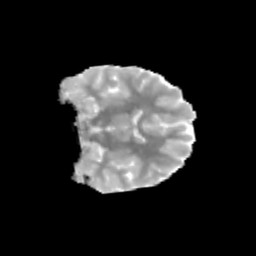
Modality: MD
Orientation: coronal
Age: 11
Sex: female
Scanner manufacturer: siemens
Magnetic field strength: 3 T
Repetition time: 3.8 s
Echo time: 0.07 s